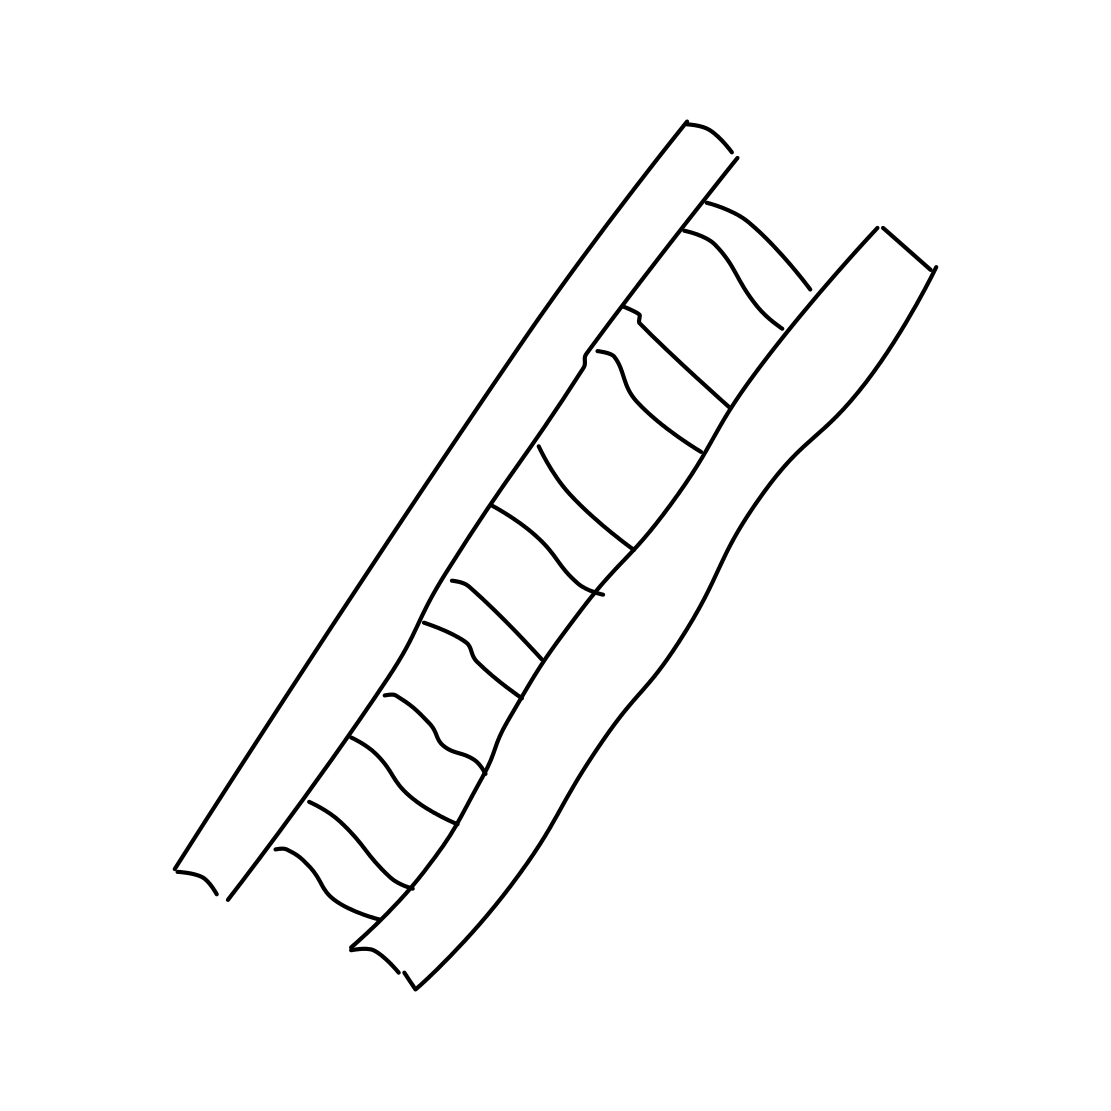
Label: ladder